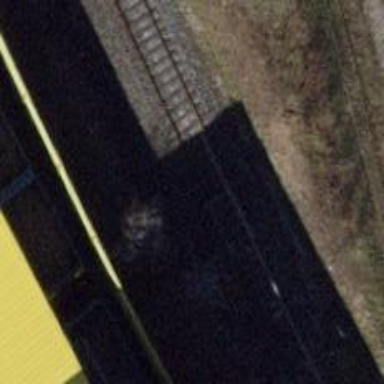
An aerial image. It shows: Railway buffer stop.